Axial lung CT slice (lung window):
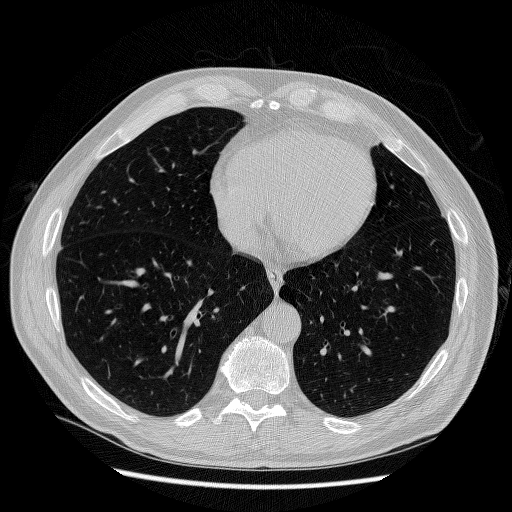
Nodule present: no